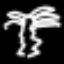
Label: palm tree